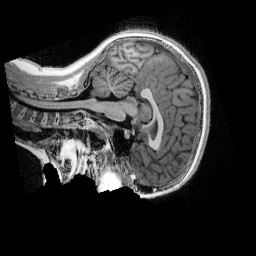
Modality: UNIT1_denoised
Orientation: sagittal
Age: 13
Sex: female
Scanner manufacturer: siemens
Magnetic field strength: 3 T
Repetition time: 4 s
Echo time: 0.00303 s